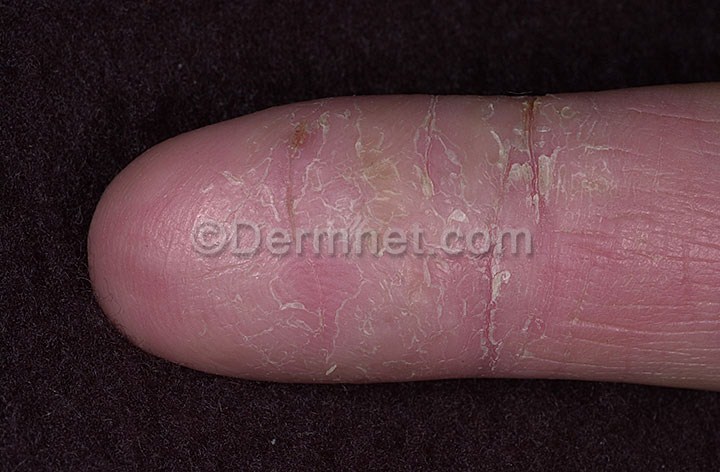
Disease: Eczema Photos